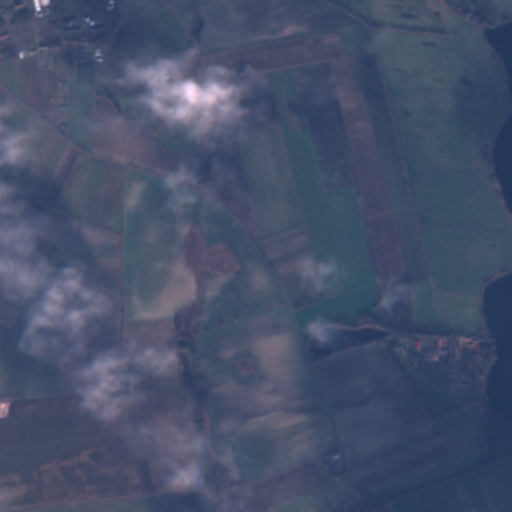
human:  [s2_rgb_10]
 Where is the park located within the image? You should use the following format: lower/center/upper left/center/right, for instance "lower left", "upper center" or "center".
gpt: The park is located in the lower right of the image.
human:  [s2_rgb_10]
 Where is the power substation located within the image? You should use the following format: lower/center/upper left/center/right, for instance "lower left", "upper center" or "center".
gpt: The power substation is located in the lower right of the image.
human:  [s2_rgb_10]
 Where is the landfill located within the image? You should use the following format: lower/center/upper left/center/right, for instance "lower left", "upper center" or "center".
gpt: There is no landfill in the image.